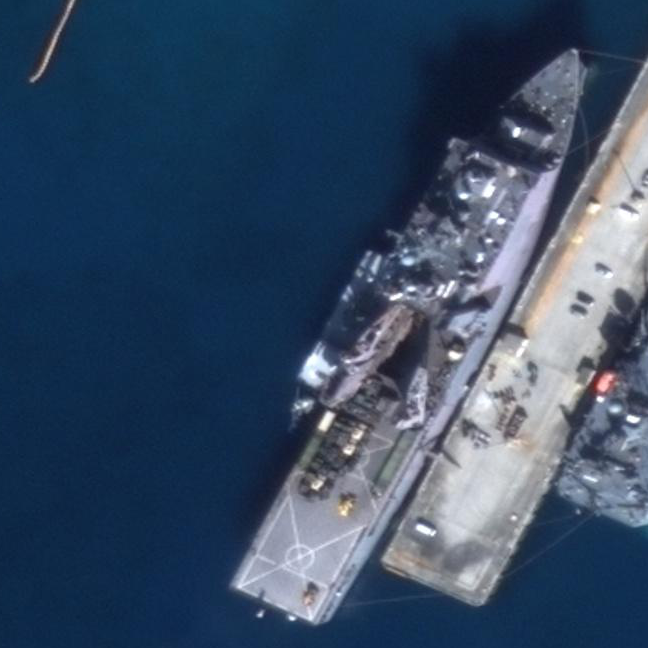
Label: Whitby_Island-class_dock_landing_ship